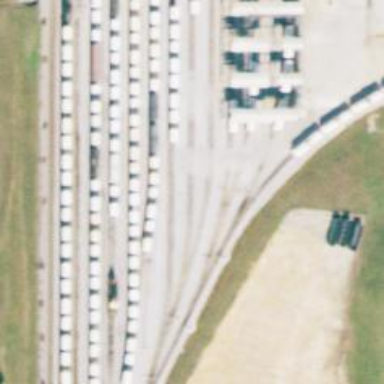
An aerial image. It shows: Rail spur service.